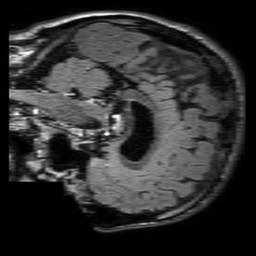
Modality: FLAIR
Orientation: sagittal
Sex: male
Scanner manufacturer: philips
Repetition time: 11 s
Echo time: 0.125 s